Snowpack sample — Loveland Pass, Silver Plume, Colorado, USA (2/11/26, 12:00 PM MST)
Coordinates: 39.663, -105.886
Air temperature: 35 °F
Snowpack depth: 82 cm
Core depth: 10 cm
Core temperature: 17.6 °F
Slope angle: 13°, slope face: 12°
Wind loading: high
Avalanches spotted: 1
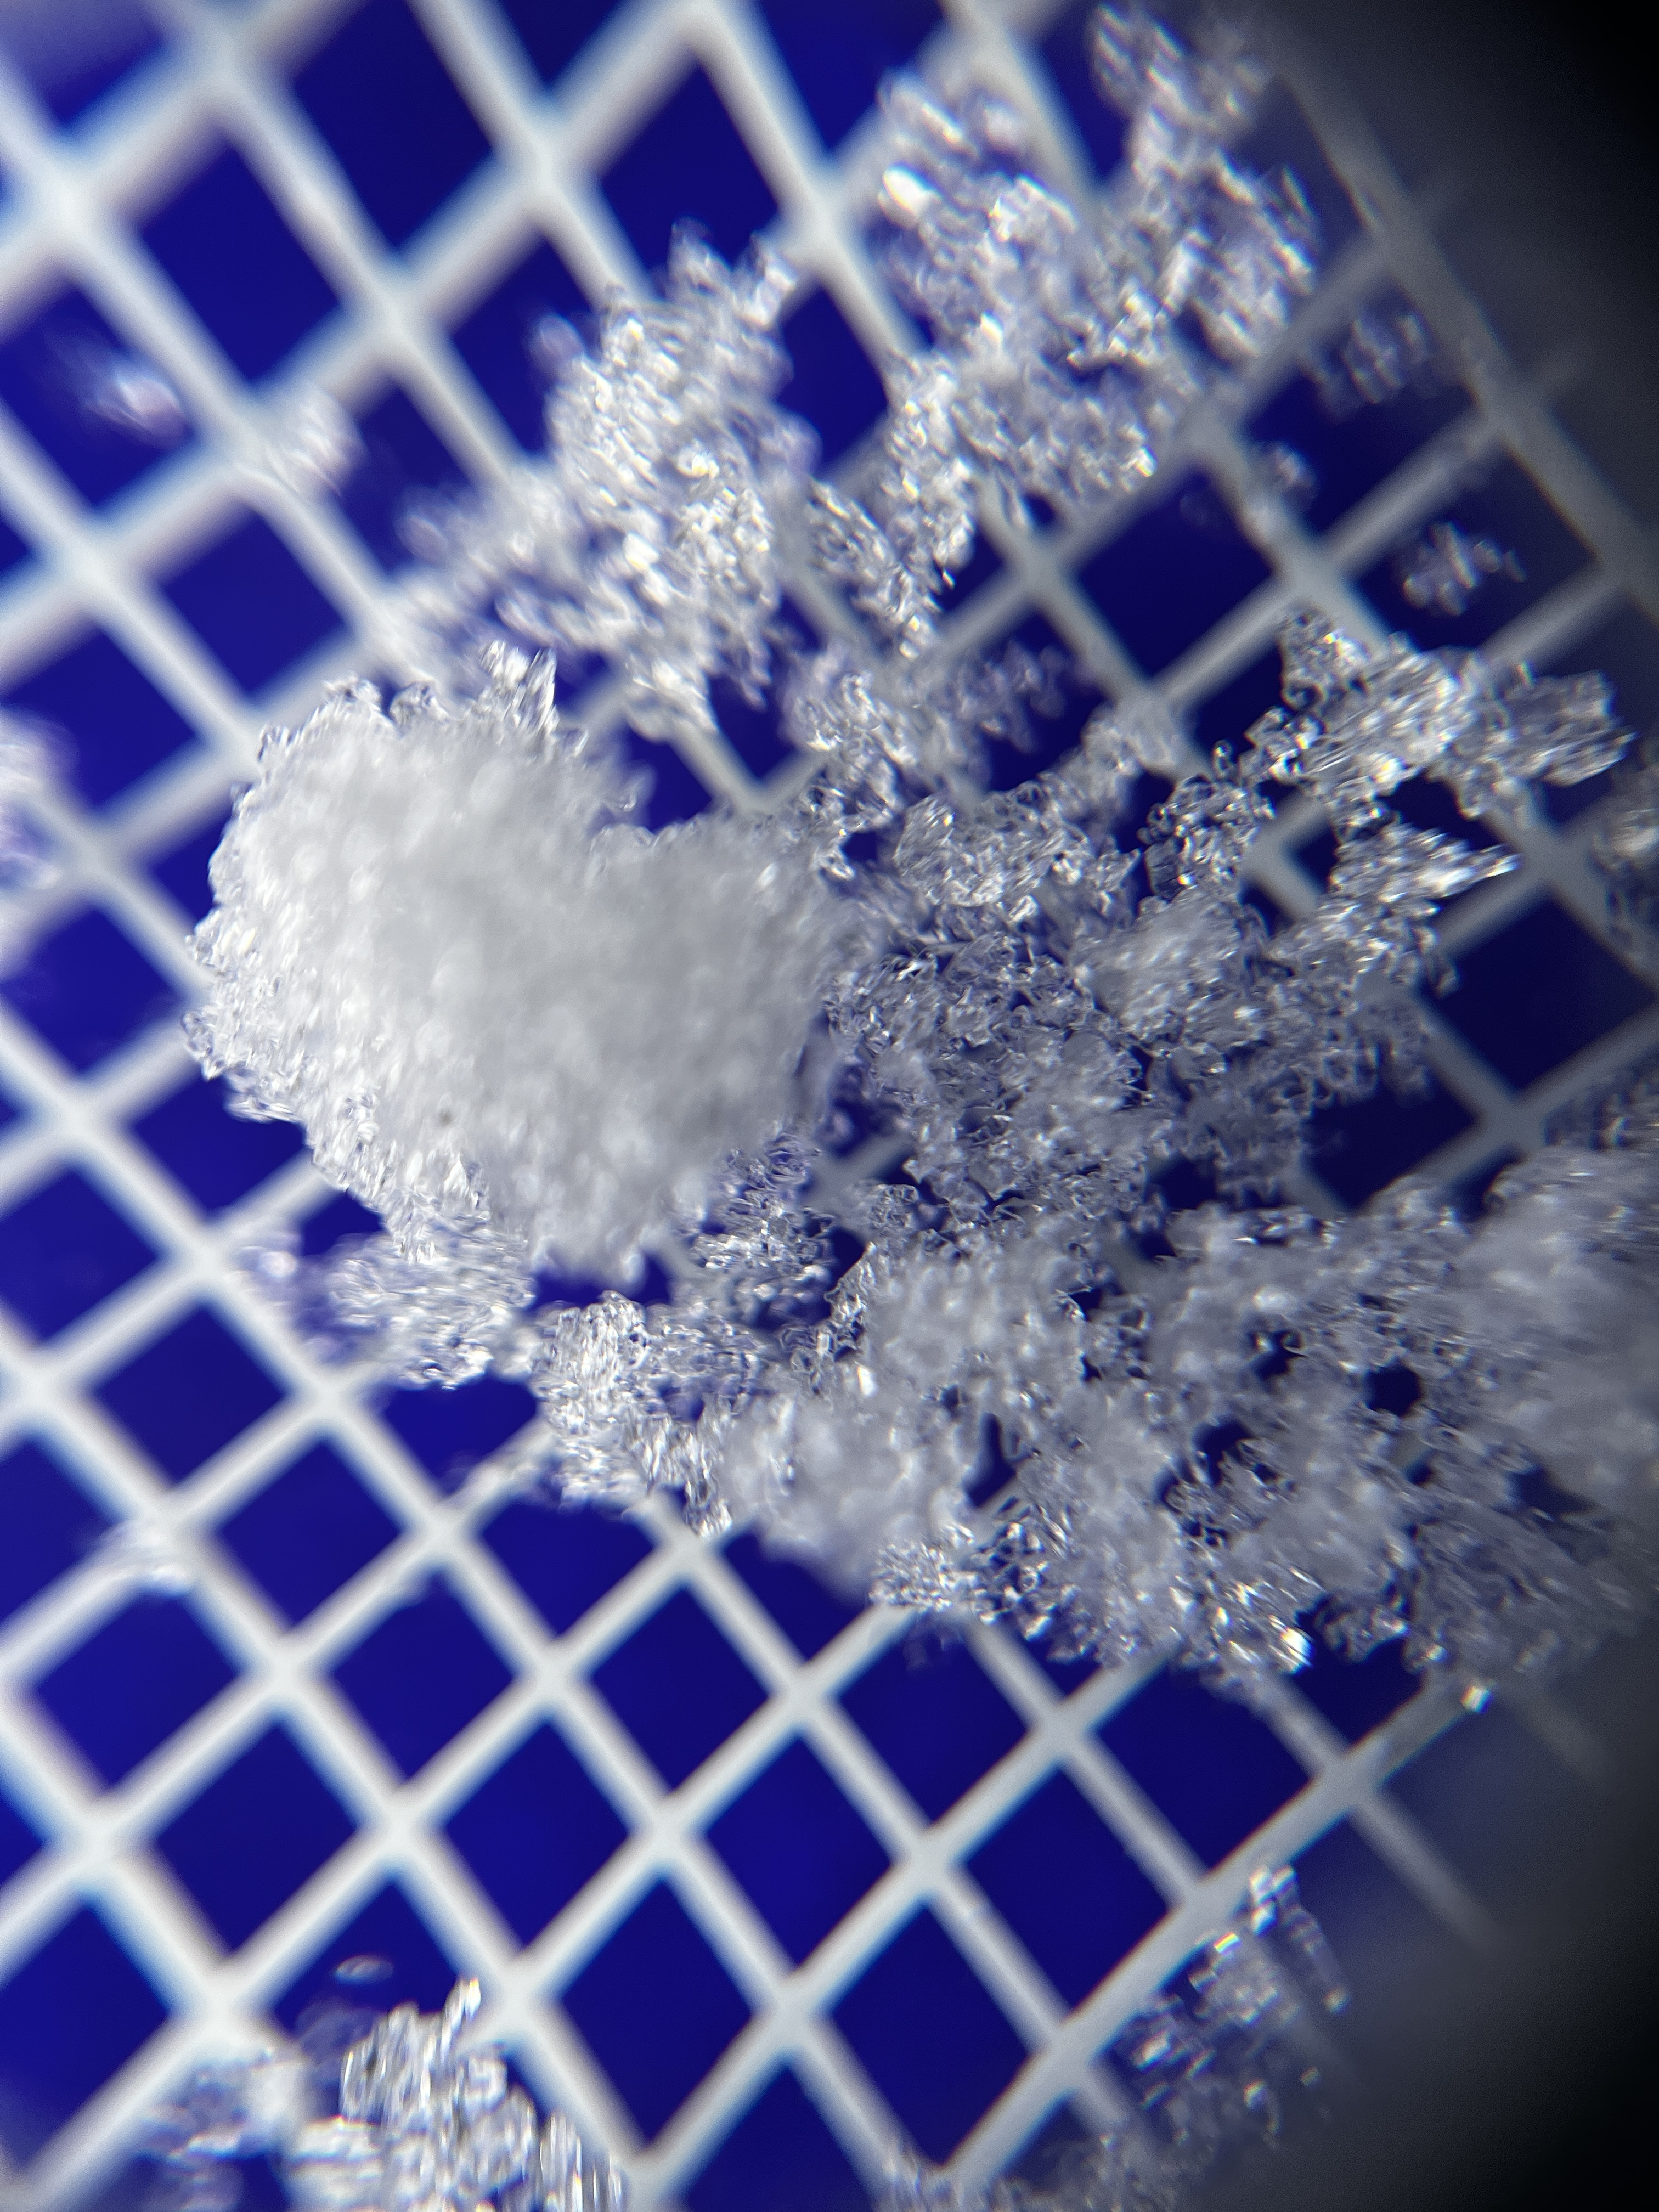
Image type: magnified_profile
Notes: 1 small avalanche spotted on the north side of the bowl, lots of wind loading